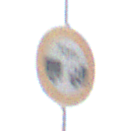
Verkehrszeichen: VerbotUnterschreitenMindestabstand
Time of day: SunriseSunset
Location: Outdoor (Nature)
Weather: PartlyCloudy
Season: NotSpecified
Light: Natural